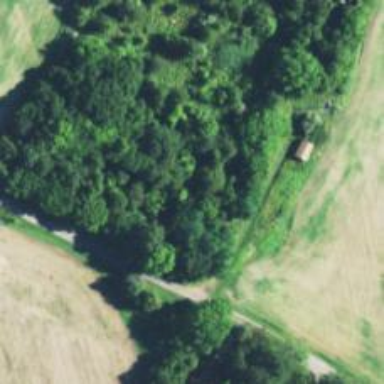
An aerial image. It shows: Historic farm.